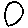
Label: circle